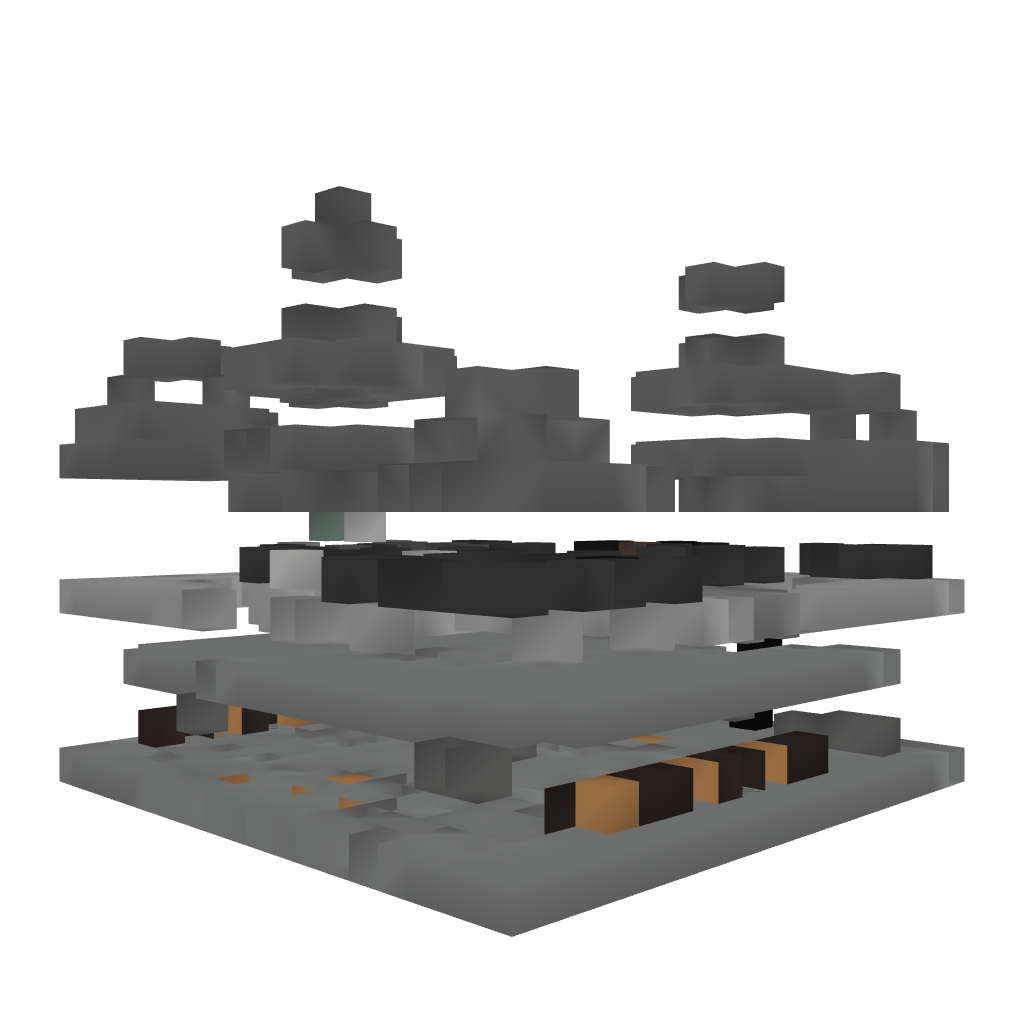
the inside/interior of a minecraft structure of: In Memory Of Steve Garden